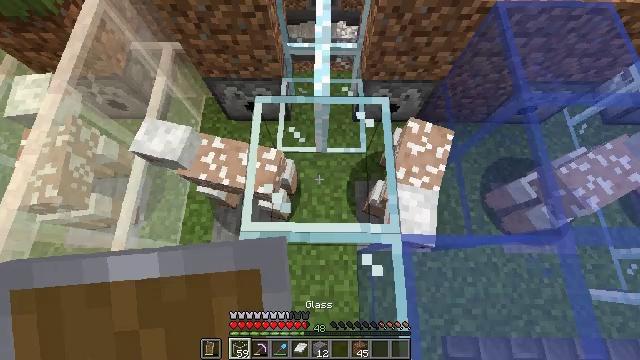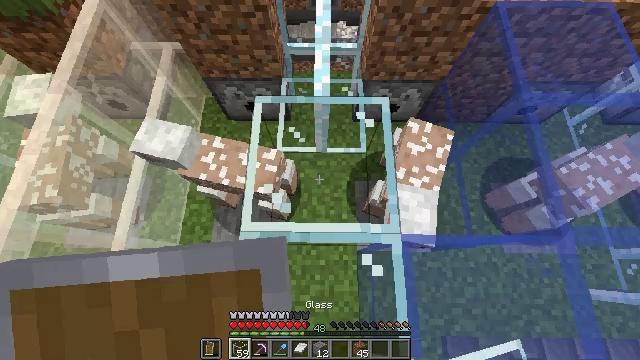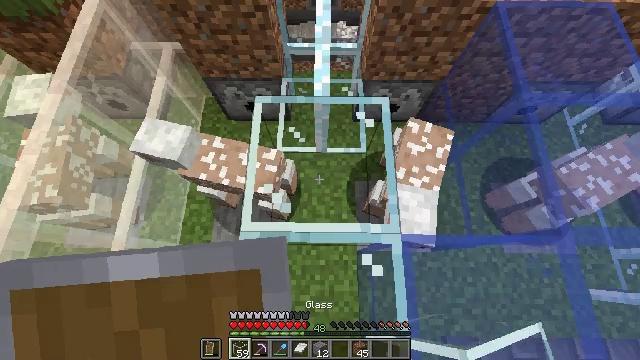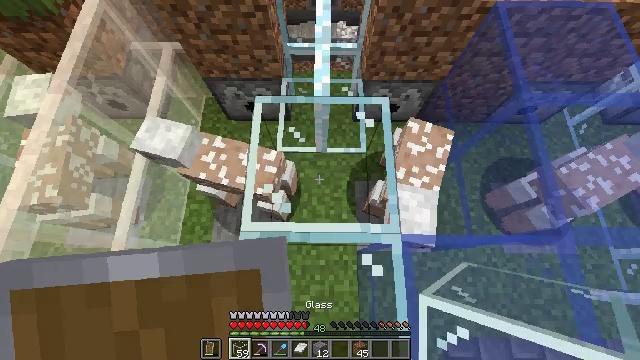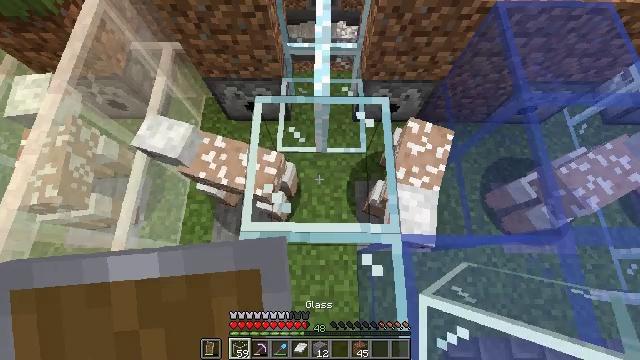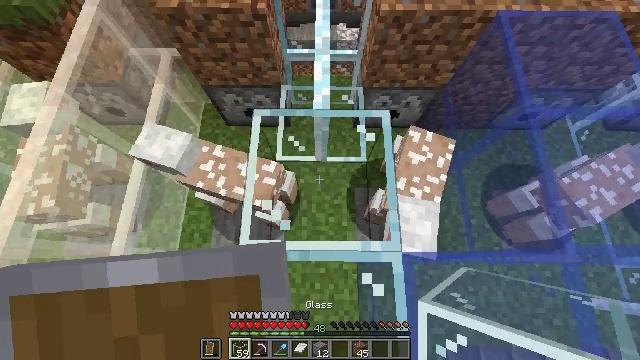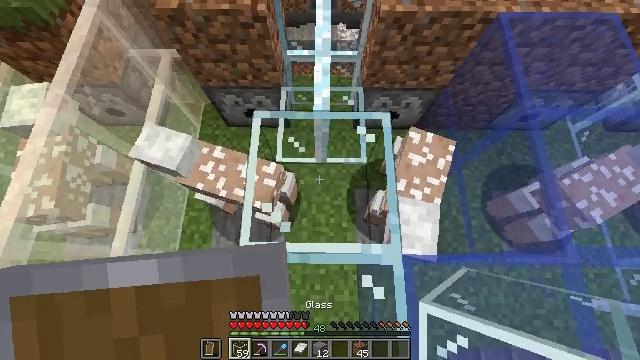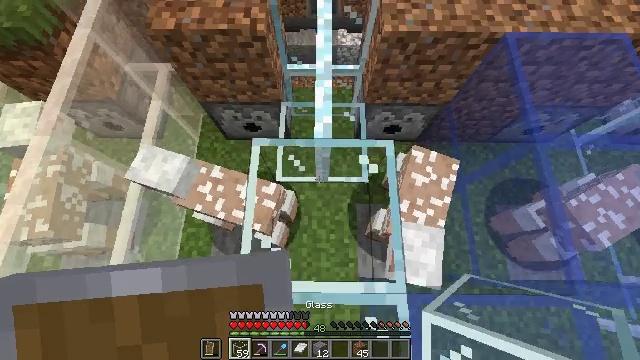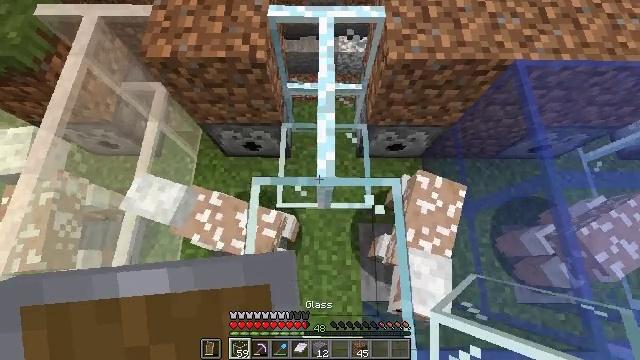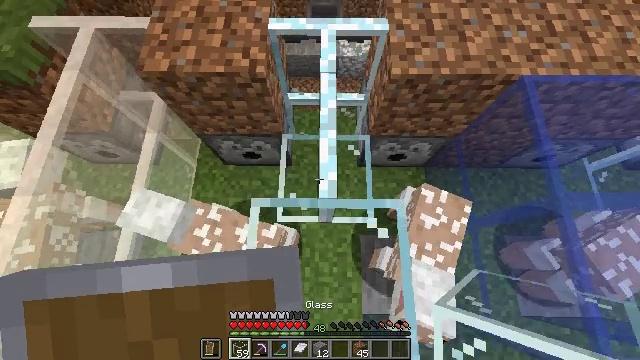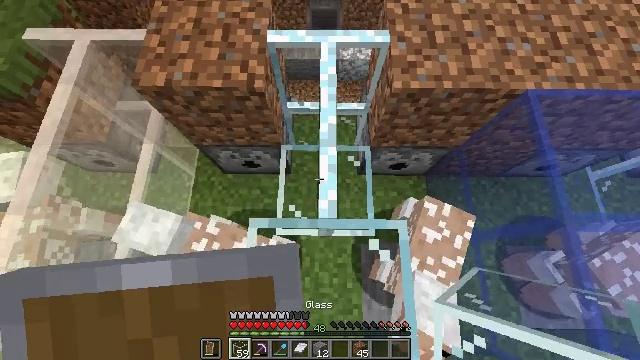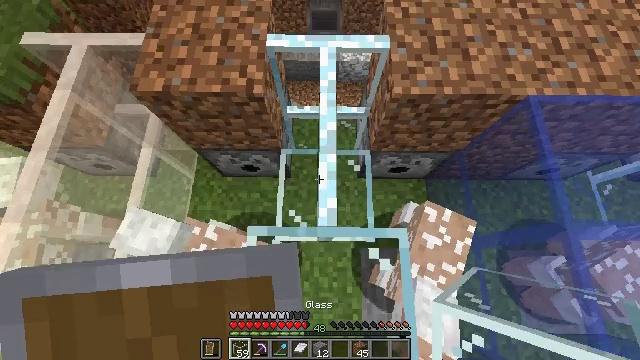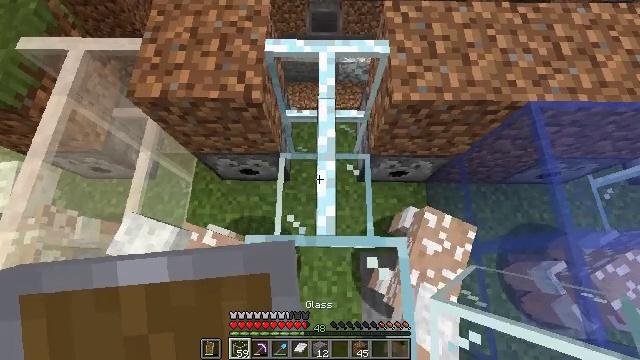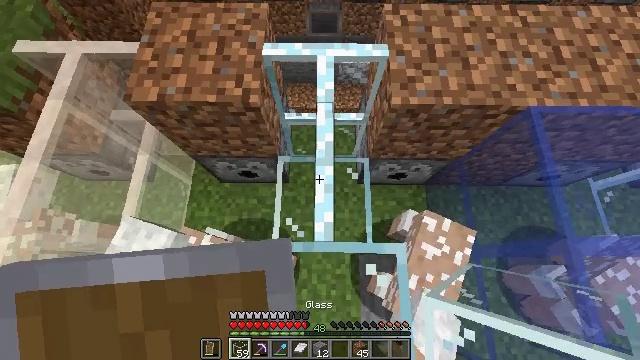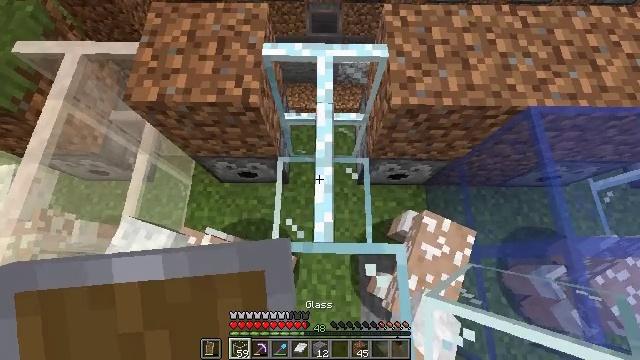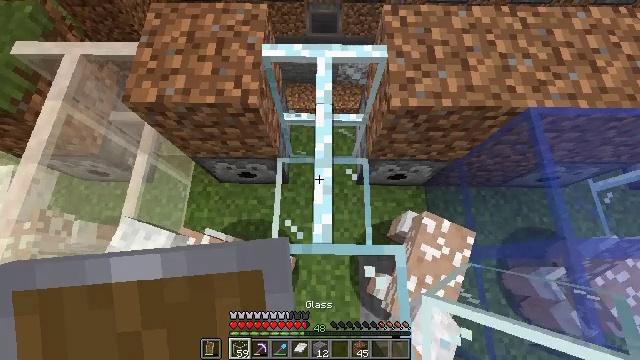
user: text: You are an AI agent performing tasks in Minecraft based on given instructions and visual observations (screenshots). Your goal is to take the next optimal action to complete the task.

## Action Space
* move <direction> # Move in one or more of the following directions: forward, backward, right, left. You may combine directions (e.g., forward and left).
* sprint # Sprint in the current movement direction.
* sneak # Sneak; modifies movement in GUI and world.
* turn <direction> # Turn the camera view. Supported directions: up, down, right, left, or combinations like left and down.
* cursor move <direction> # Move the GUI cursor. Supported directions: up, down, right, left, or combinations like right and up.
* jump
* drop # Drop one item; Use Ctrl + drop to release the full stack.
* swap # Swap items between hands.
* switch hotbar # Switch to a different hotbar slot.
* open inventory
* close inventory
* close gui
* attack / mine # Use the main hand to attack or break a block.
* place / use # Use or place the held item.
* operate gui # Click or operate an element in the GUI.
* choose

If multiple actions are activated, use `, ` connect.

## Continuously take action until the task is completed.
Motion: motion action
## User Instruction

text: Break the glass pane to collect it.
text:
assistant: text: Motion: no_op
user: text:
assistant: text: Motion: no_op
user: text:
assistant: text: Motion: no_op
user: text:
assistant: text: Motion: no_op
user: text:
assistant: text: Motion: move forward
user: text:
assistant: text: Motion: move forward
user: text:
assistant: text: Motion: move forward
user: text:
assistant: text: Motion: move forward
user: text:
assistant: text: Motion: move forward
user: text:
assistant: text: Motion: no_op
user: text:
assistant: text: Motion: no_op
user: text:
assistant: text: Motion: no_op
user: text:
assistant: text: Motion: no_op
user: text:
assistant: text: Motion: no_op
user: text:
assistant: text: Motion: no_op
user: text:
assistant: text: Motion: no_op
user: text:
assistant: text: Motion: no_op
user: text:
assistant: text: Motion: no_op
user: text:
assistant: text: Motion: no_op
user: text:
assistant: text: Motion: no_op
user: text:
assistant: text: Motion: no_op
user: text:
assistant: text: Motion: no_op
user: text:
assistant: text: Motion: no_op
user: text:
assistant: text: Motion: attack / mine
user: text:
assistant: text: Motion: attack / mine
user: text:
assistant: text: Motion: attack / mine
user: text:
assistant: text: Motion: attack / mine
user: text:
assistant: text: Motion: attack / mine
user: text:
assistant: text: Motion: attack / mine
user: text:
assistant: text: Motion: attack / mine